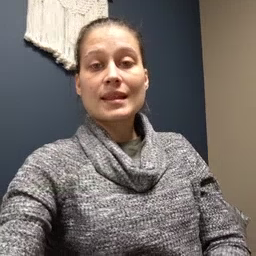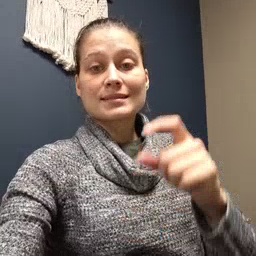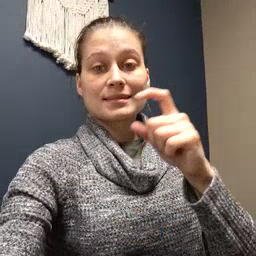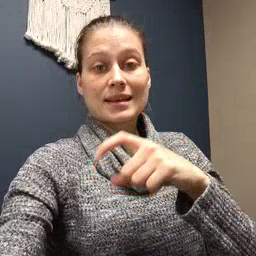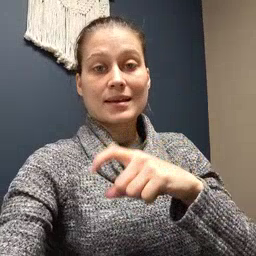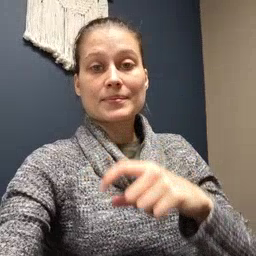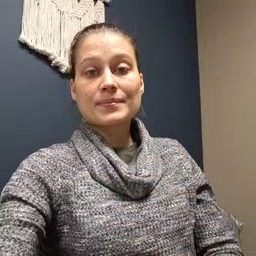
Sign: time